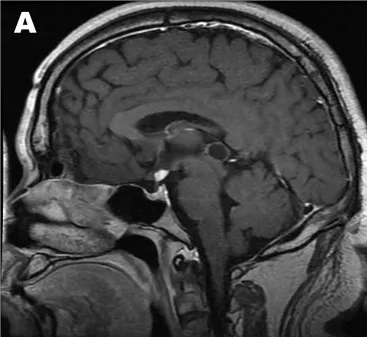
The T1-weighted postcontrast MR images of two typical cases. (A) Sagittal view of patient No.
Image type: radiology (mri)